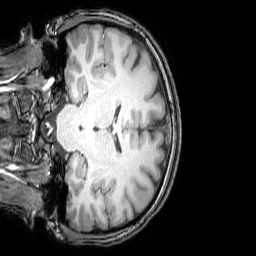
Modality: T1w
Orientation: coronal
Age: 21
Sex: female
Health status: healthy
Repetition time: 0.081 s
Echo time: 0.037 s